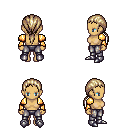
a pixel art fantasy rpg character, female body template, human, tanned skin, gold arm armor, metal pants, white blonde ponytail hairstyle, metal boots, four views (front, back, left, right), 2x2 character sprite sheet, small pixel art, hard edges, no anti-aliasing